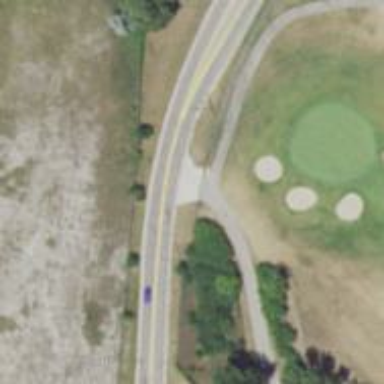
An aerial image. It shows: Path for both roads and golfers.